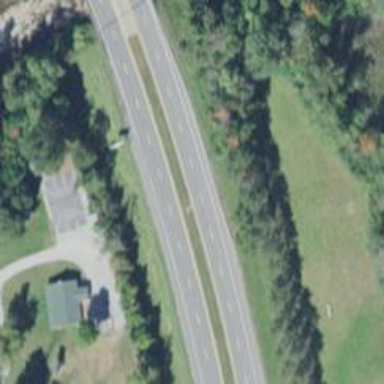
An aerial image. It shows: Expressway with asphalt surface classified as trunk highway.